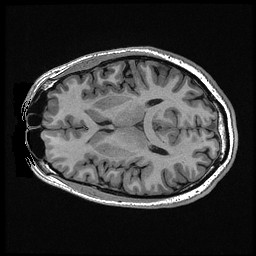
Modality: T1w
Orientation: axial
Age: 30
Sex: male